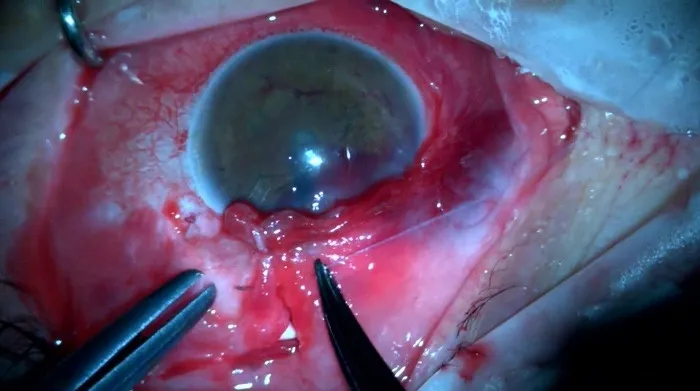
Conjunctival closure for both grafts achieved through manipulation of the fornix conjunctiva to the designated area. Vicryl 8-0 sutures were used to secure the closure in a watertight manner, ensuring effective wound healing and protection.
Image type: medical_photograph (other_medical_photograph)